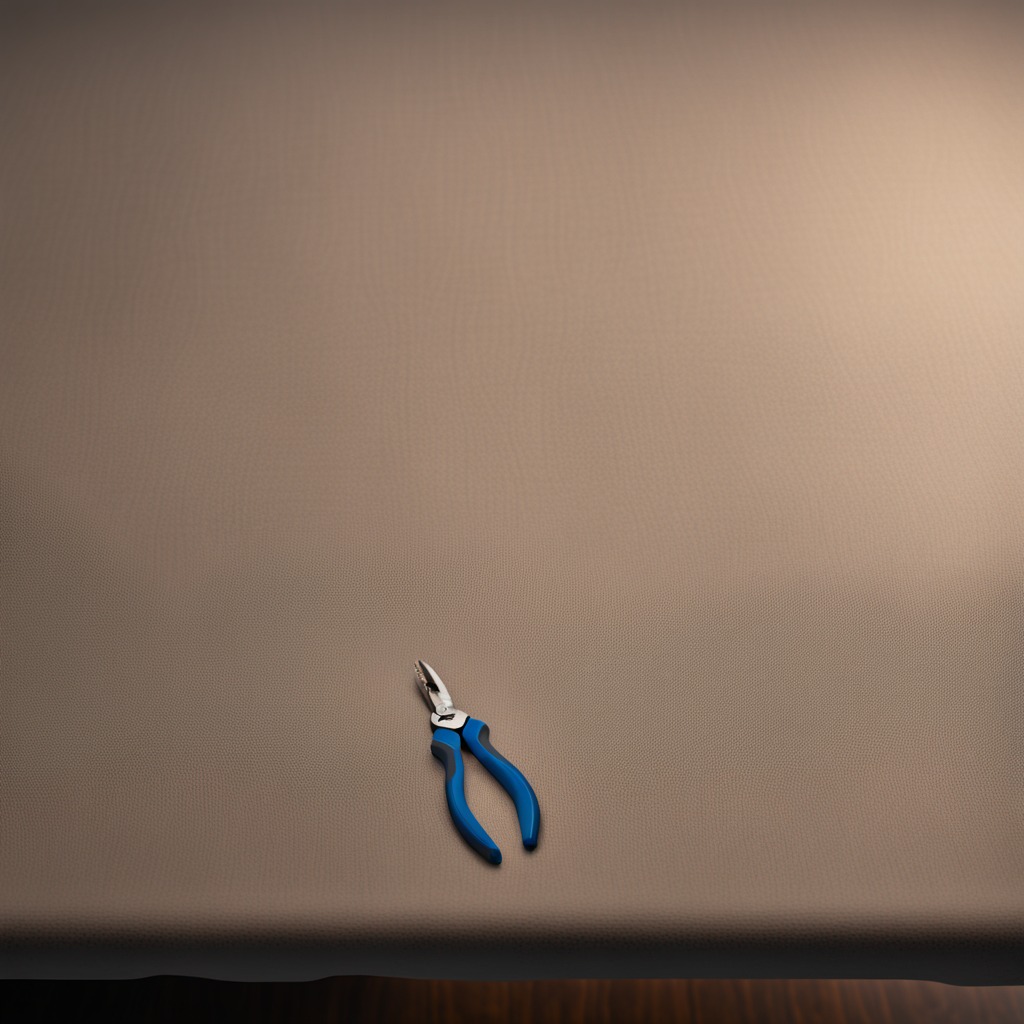
A plier lying on a wooden table in a workshop.